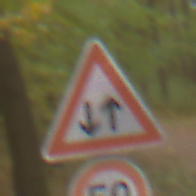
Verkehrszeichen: Gegenverkehr
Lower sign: Geschwindigkeit50
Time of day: Midday
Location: Outdoor (Nature)
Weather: Overcast
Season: NotSpecified
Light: Natural